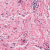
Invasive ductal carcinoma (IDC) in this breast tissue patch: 0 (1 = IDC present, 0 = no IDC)